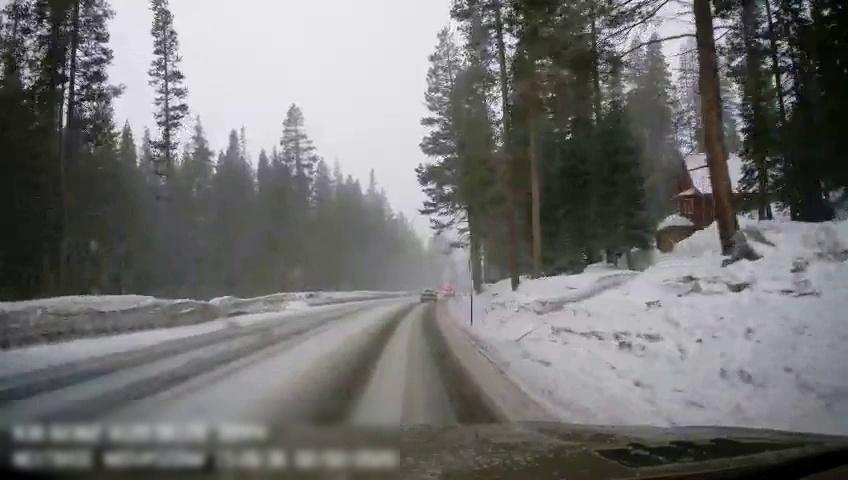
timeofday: Day
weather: Snowy
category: Drivable Space
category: Vehicles | Car
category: Vehicles | SUV